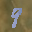
Label: 9